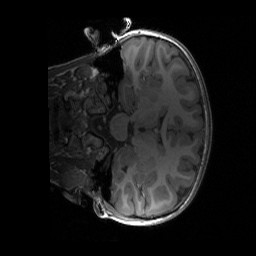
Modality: T1w
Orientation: coronal
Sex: female
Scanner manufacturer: siemens
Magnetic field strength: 3 T
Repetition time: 1.9 s
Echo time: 0.00243 s